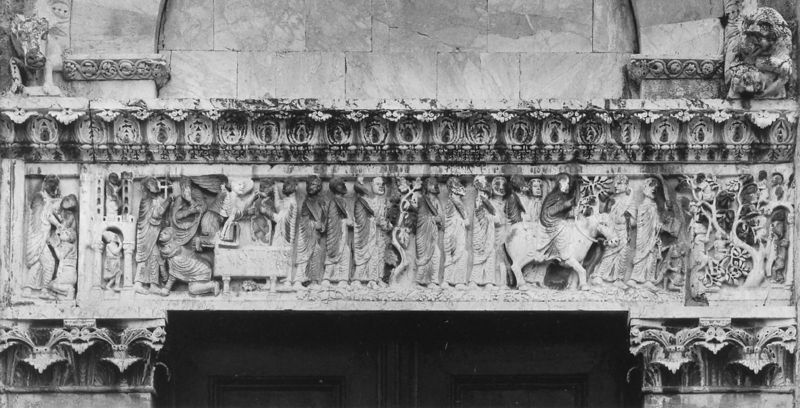
Titel: Portalskulptur, Pisa
Standort: Pisa, S. Cassiano a Settimo (EU - I - Toskana)
Schlagwörter: baum, blätter, flügel, gruppe, bäume, menschen, holz, marmor, schwarz, szene, säulen, tisch, tür, weiss, gebäude, tier, ornament, architektur, falten, stein, steine, kirche, kind, personen, pflanzen, esel, pferd, pferde, reiter, engel, ranken, reiten, relief, detail, ornamente, eingang, antike, mauerwerk, schwarzweiss, altar, kapitell, fries, portal, sims, fuge, jesus, mittelalter, sturz, prozession, löwe, heilige, opfer, gips, lilien, jünger, rebe, weinrebe, weinstock, bau, jerusalem, ochse, stier, lade, bauplastik, arkanthus, tympanon, arkantus, einzug, türsturz, einzug nach jerusalem, jerusale, gipsrelief, türbalken